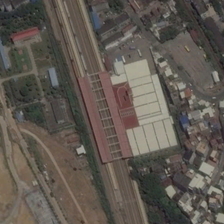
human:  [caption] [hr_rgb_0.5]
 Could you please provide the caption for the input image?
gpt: many buildings and some green trees are in two sides of a railway station .

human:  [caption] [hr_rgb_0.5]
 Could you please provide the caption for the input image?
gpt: a road above the track surrounded by a dense residential area .

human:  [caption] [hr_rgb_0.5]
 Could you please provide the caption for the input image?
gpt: many buildings and some green trees are in two sides of a railway station .

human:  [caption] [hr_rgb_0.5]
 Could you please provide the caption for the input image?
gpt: many trains are running on the red track beside the road .

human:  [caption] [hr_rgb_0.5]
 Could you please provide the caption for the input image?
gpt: many trains are running on the red track beside the road .